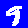
Digit: 9